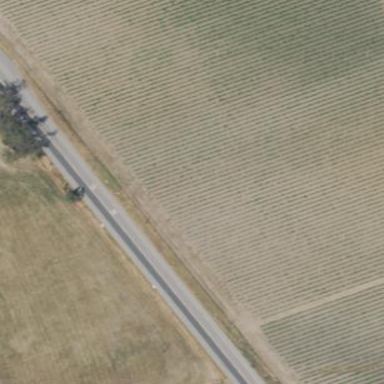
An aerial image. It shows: Vineyard where grapes are grown.